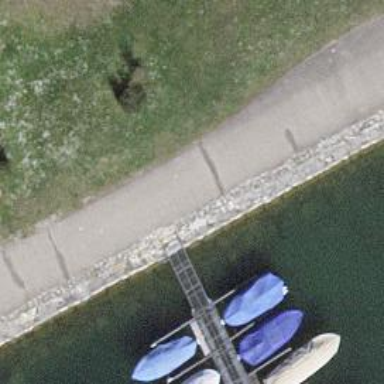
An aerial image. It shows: Man-made pier.